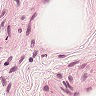
Metastatic tissue present: no